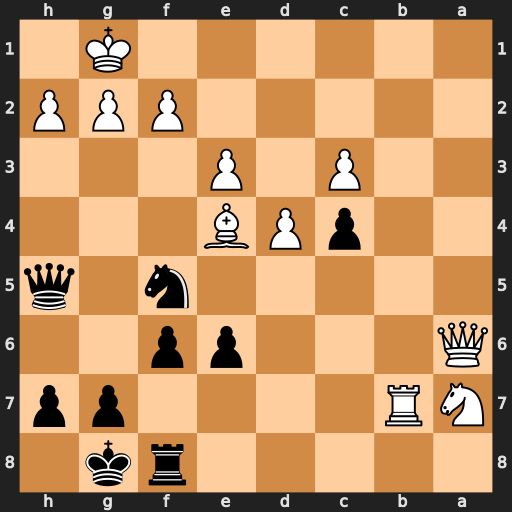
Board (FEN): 5rk1/NR4pp/Q3pp2/5n1q/2pPB3/2P1P3/5PPP/6K1
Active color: b
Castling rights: -
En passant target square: -
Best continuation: Qd1#